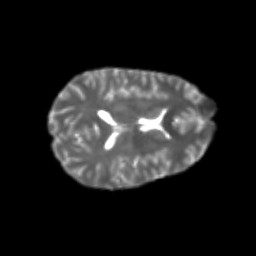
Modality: T2w
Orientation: axial
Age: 25
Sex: female
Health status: healthy
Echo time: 0.074 s